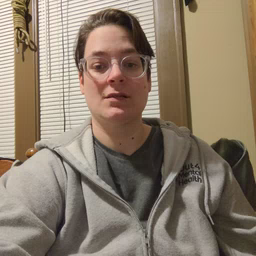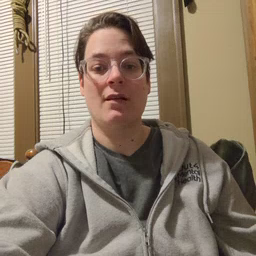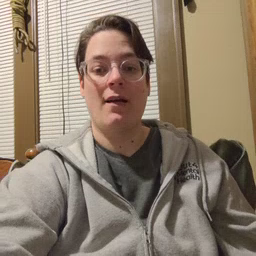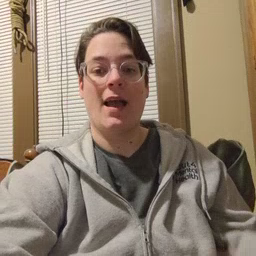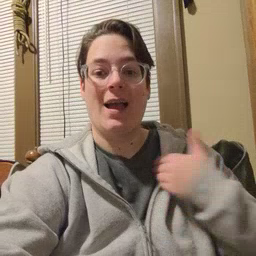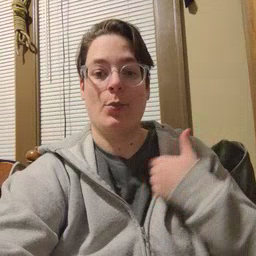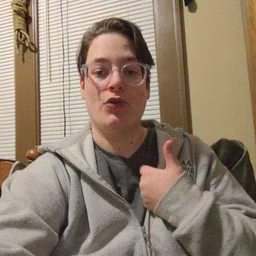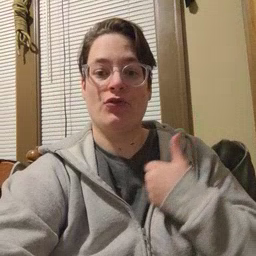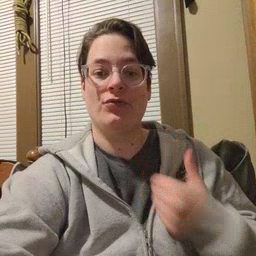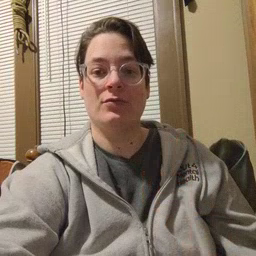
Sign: animal